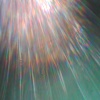
Label: sunburn